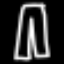
Label: pants